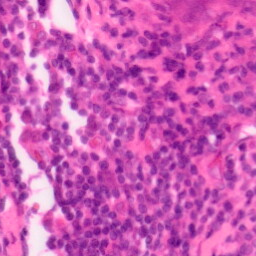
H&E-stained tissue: Colon